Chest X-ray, AP view. Patient: 16 years old, sex M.
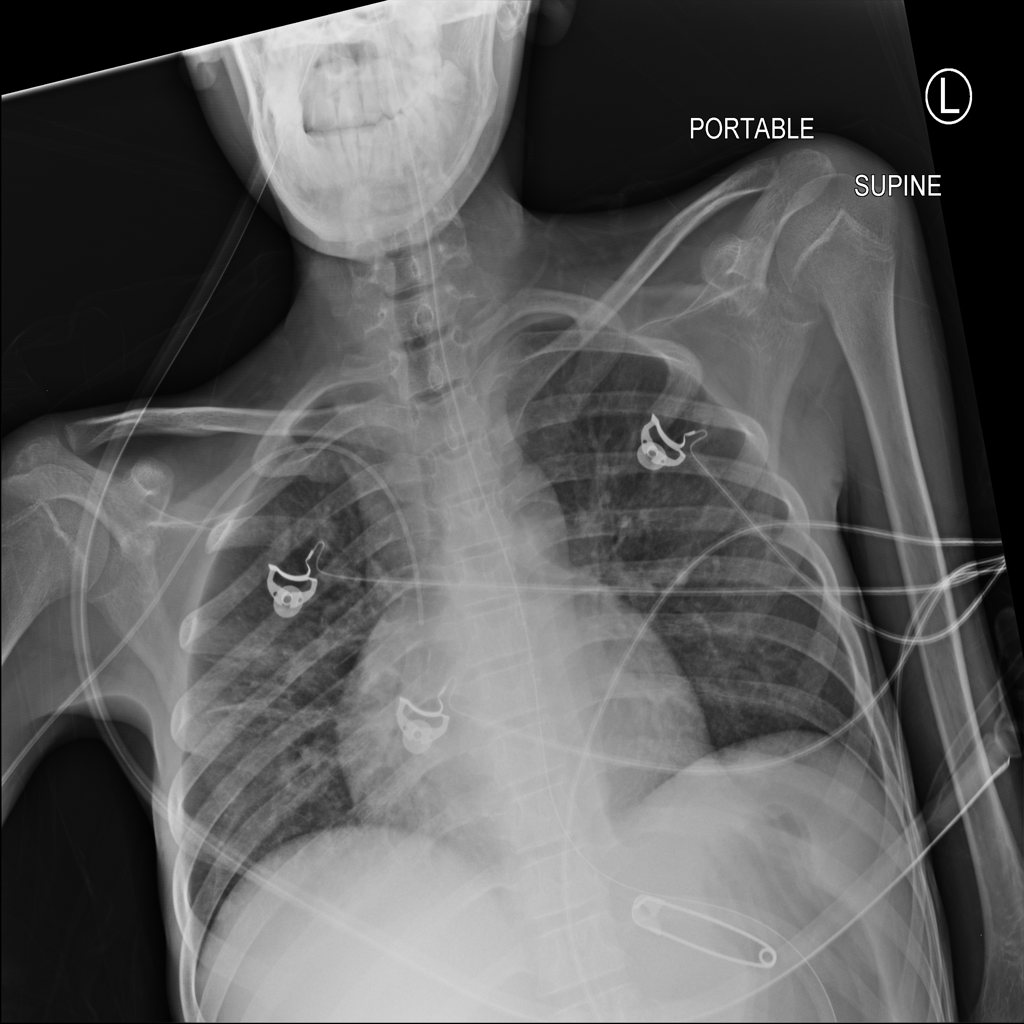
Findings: No Finding